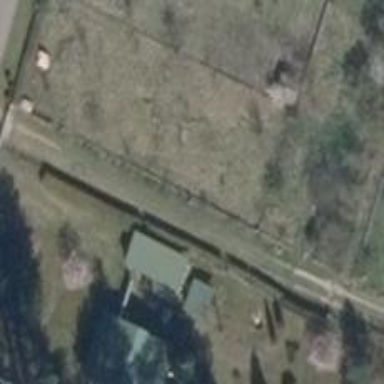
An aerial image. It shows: Driveway leading to service road.